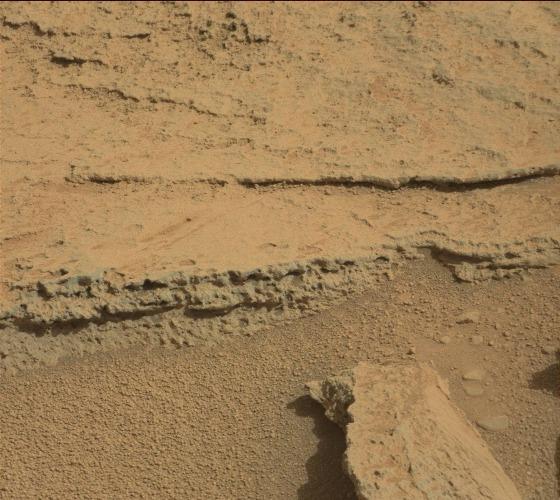
Terrain classes present: Bedrock, Gravel / Sand / Soil, Rock, Shadow